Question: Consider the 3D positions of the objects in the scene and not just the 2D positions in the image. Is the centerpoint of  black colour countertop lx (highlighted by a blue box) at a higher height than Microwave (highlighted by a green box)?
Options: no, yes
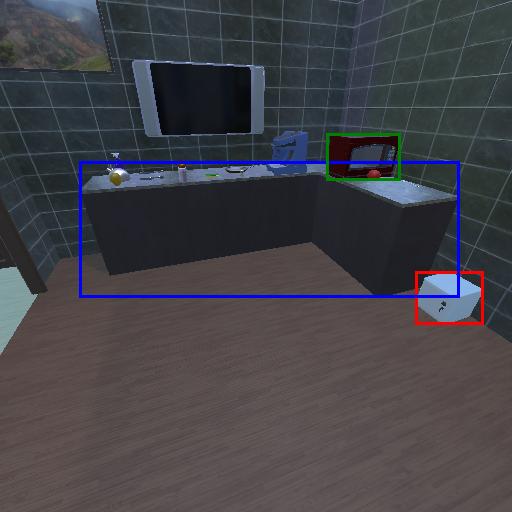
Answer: no